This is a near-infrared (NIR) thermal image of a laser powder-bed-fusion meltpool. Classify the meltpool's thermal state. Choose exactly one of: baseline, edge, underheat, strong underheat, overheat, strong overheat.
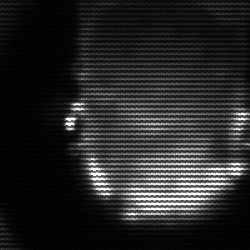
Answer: baseline